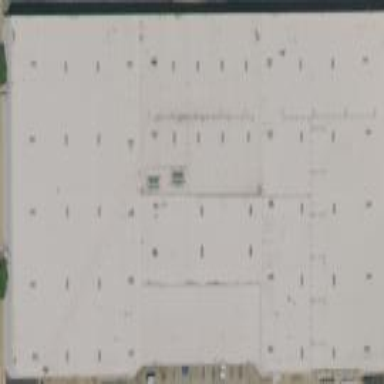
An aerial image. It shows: Warehouse.